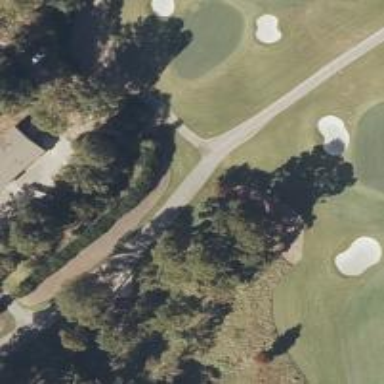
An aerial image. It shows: Golf cartpath that is also road path.